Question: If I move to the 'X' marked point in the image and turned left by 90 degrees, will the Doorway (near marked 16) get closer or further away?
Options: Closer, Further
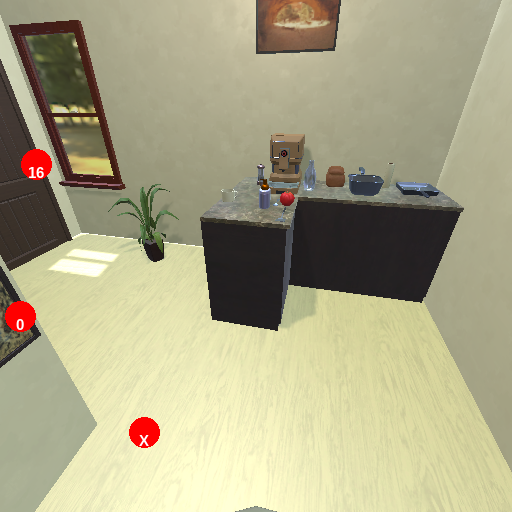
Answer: Closer